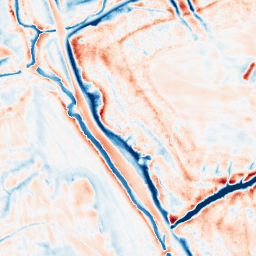
Category: edge_preserving
Decomposition family: bilateral
Decomposition parameters: d: 21
sigma_color: 100
sigma_space: 150
Upsampling method: quartic
Upsampling parameters: scale: 2
Upsampling scale: 2